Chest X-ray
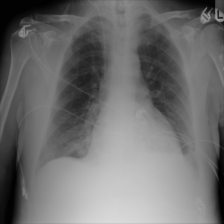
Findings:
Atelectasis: negative
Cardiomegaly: negative
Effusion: positive
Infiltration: negative
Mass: negative
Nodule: negative
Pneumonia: negative
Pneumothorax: negative
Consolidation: negative
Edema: negative
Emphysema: negative
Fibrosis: negative
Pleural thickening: negative
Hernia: negative